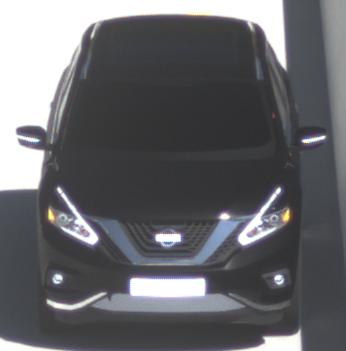
Make: Nissan
Model: Murano
Detailed model: Gen. 3 Z52
Model produced from: 2015
Doors: 5
Color: black
Road condition: dry road
Daytime: morning or afternoon
Contrast: high contrast